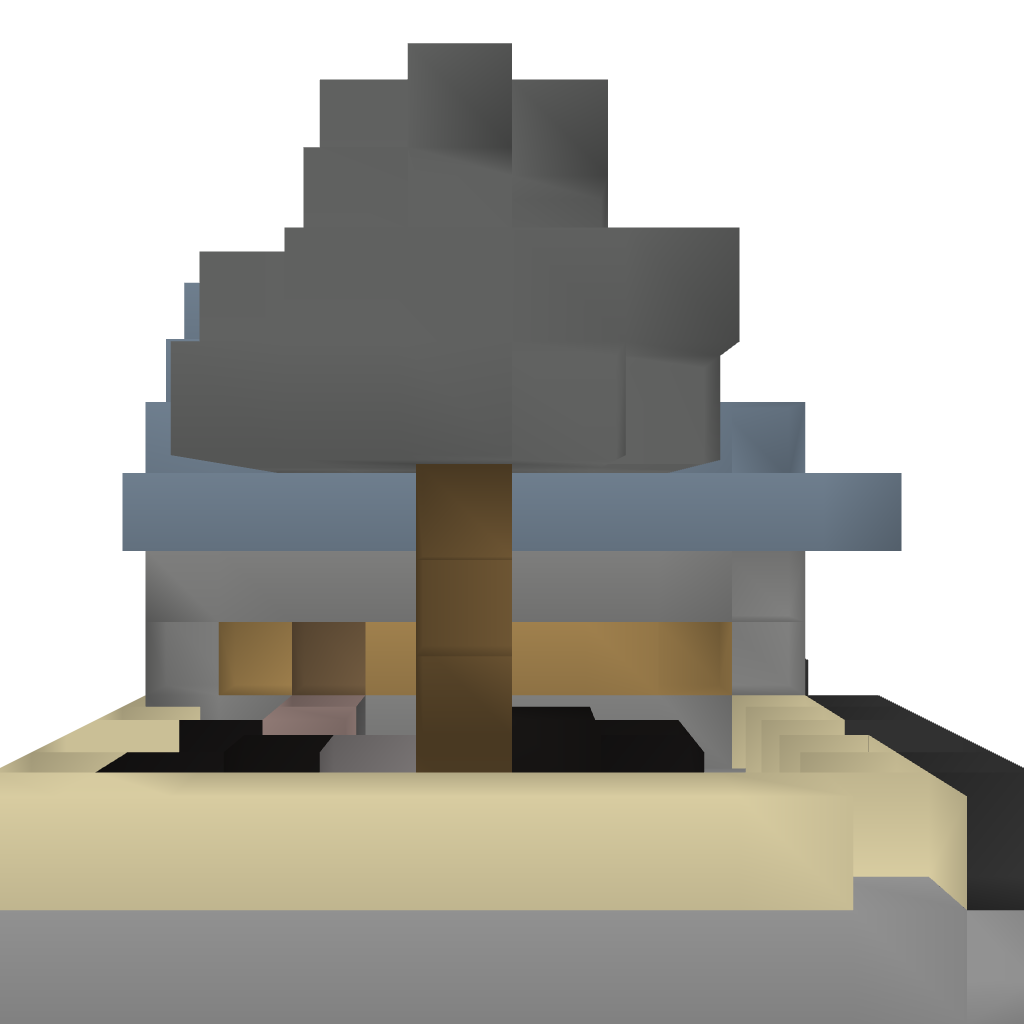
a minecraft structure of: New Villager House!